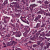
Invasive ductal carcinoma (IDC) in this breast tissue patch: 1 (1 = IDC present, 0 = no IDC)